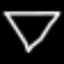
Label: diamond